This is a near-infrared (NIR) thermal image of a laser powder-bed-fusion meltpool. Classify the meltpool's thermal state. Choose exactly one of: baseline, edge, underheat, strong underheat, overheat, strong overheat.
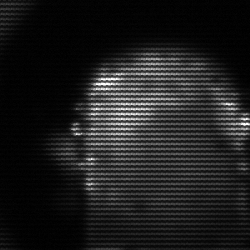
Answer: baseline